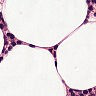
Metastatic tissue present: no